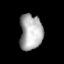
Tissue: prostate
Cell type: Epithelial cells
Senescence score: 0.3526
Nuclear area (px): 797
Mean DAPI intensity: 172.895